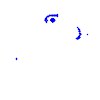
Particle: pion